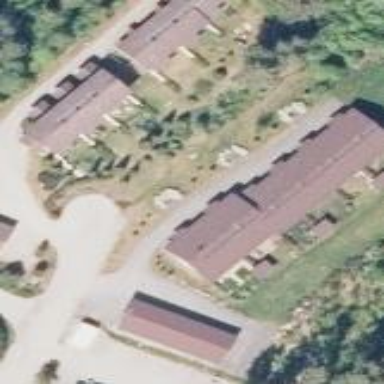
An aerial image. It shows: Terrace building.